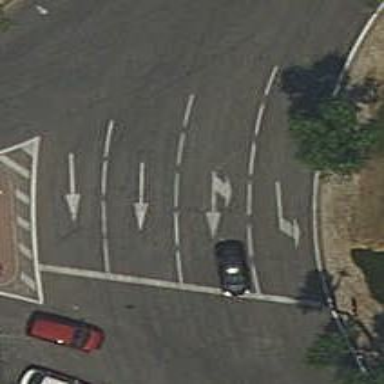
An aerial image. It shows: Roundabout on primary highway.